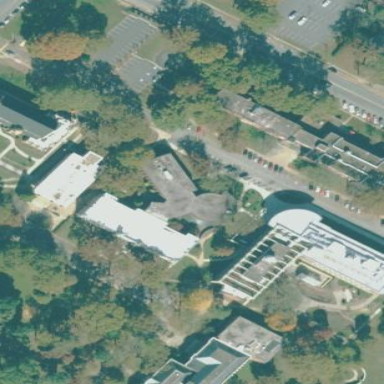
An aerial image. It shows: University building.